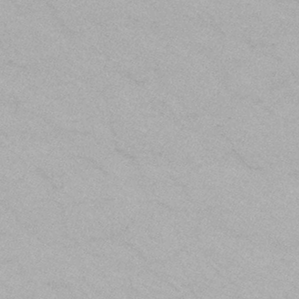
Label: frost